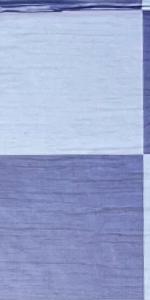
Label: Empty